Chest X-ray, PA view. Patient: 63 years old, sex F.
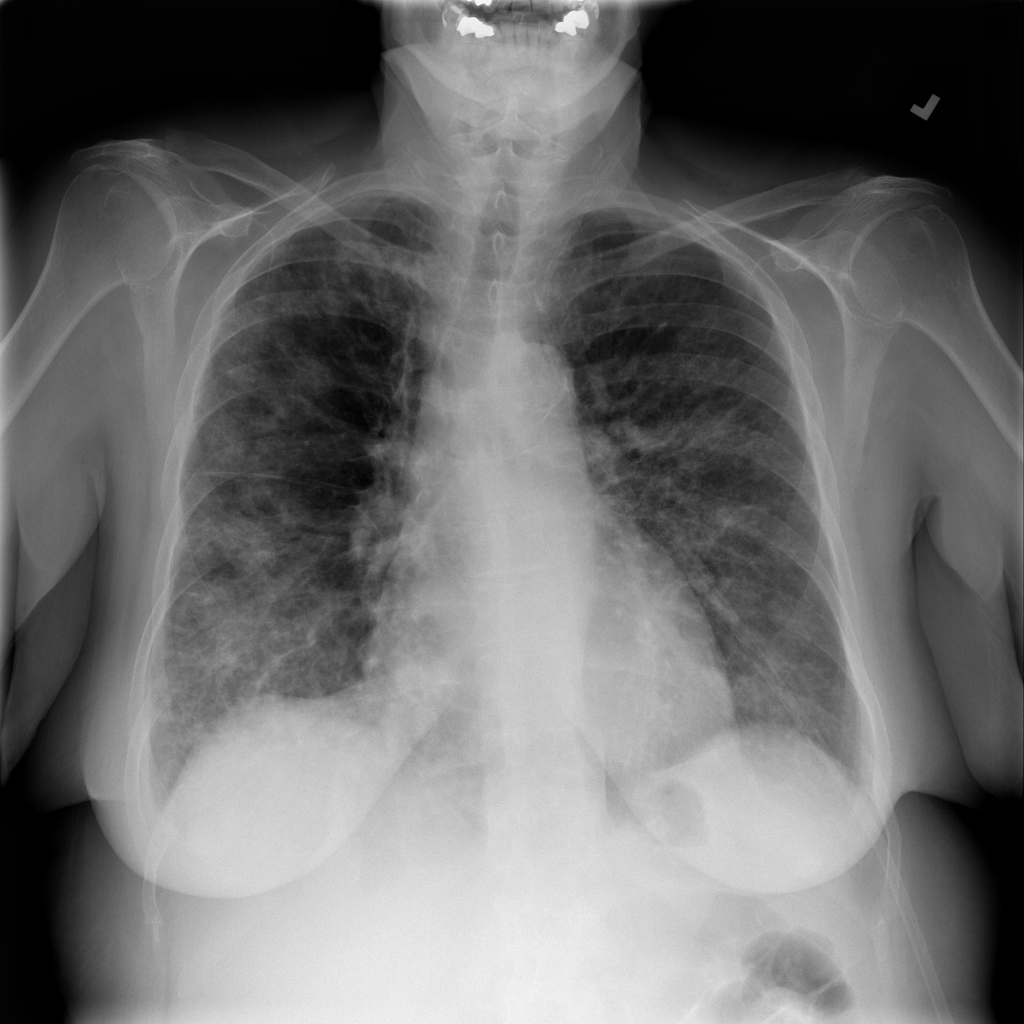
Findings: Edema, Infiltration